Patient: sex M, age 78
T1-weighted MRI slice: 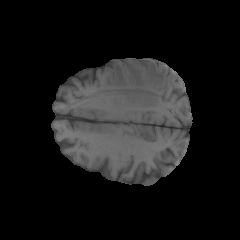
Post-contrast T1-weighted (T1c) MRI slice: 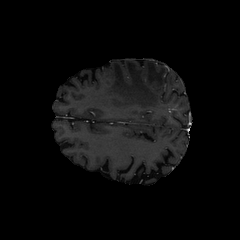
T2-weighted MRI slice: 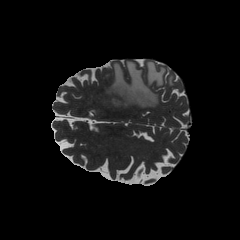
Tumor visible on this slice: yes
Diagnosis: Glioblastoma, IDH-wildtype
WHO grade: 4